Interaction volume radius: 5 \u00c5
Interaction volume height: 25 \u00c5
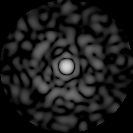
Disorder parameter: 0.7874